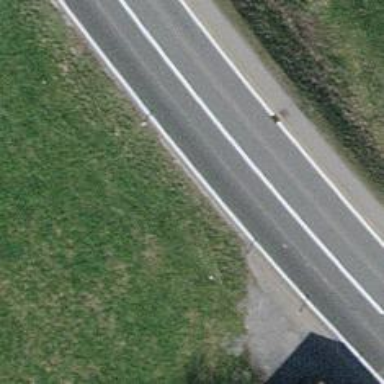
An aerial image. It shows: Secondary road with cycle track on the right side.